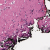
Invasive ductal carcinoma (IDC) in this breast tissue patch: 0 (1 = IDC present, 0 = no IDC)